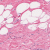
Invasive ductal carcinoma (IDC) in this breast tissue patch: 0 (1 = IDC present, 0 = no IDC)